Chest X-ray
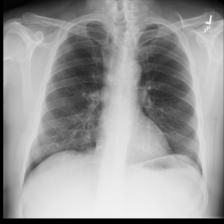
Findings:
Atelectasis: negative
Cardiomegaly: negative
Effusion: negative
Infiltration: negative
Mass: negative
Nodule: negative
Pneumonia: negative
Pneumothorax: negative
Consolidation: negative
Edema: negative
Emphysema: negative
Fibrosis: negative
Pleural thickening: negative
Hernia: negative